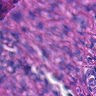
Metastatic tissue present: yes